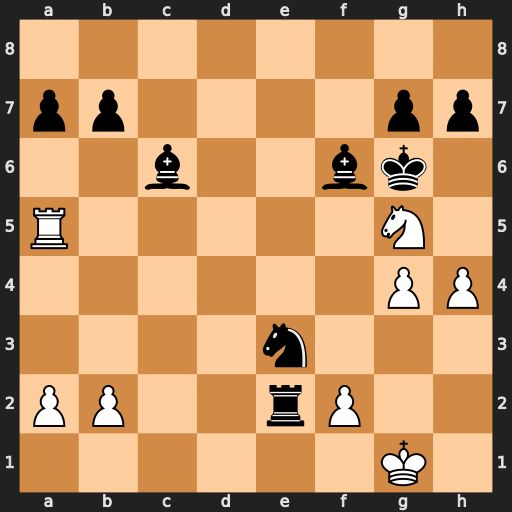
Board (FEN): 8/pp4pp/2b2bk1/R5N1/6PP/4n3/PP2rP2/6K1
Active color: w
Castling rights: -
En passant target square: -
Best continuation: h5+ Kh6 Nf7#